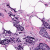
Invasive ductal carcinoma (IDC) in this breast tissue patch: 0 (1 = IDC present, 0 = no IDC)